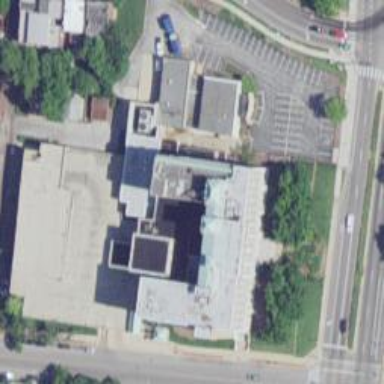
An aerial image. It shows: Hospital building.